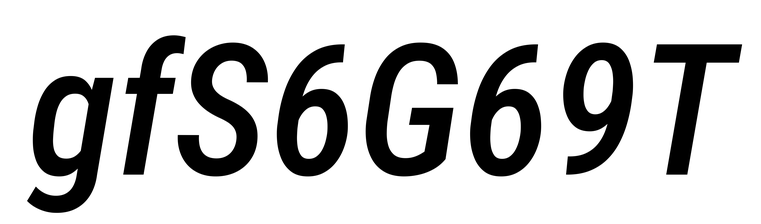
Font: Roboto-Italic_Condensed_Medium_Italic